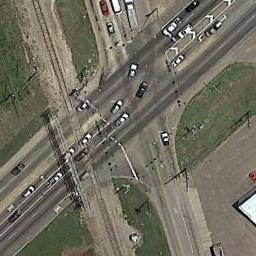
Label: intersection